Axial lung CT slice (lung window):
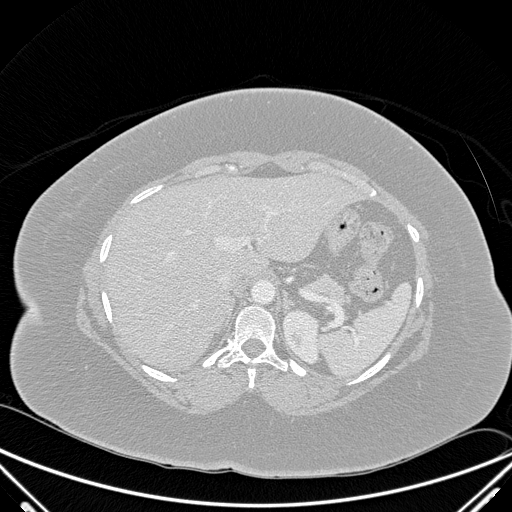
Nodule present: no